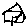
Label: house